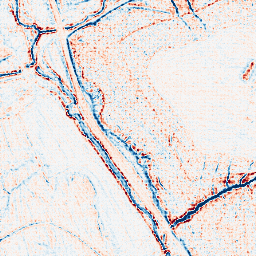
Category: edge_preserving
Decomposition family: anisotropic_diffusion
Decomposition parameters: iterations: 5
kappa: 30
gamma: 0.2
Upsampling method: sinc_hamming
Upsampling parameters: scale: 8
kernel_size: 8
Upsampling scale: 8